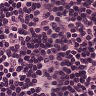
Metastatic tissue present: no